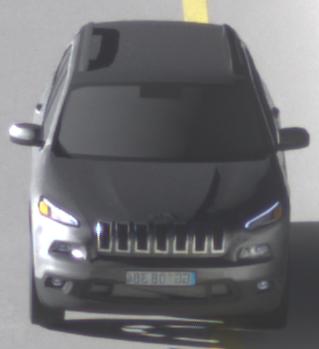
Make: Jeep
Model: Cherokee 3.2 V6 Pentastar
Detailed model: Cherokee (KL)
Model produced from: 2014/07
Model produced until: 2015/07
Doors: 5
Color: gray
Road condition: dry road
Daytime: sunrise or sunset
Contrast: high contrast